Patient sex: F
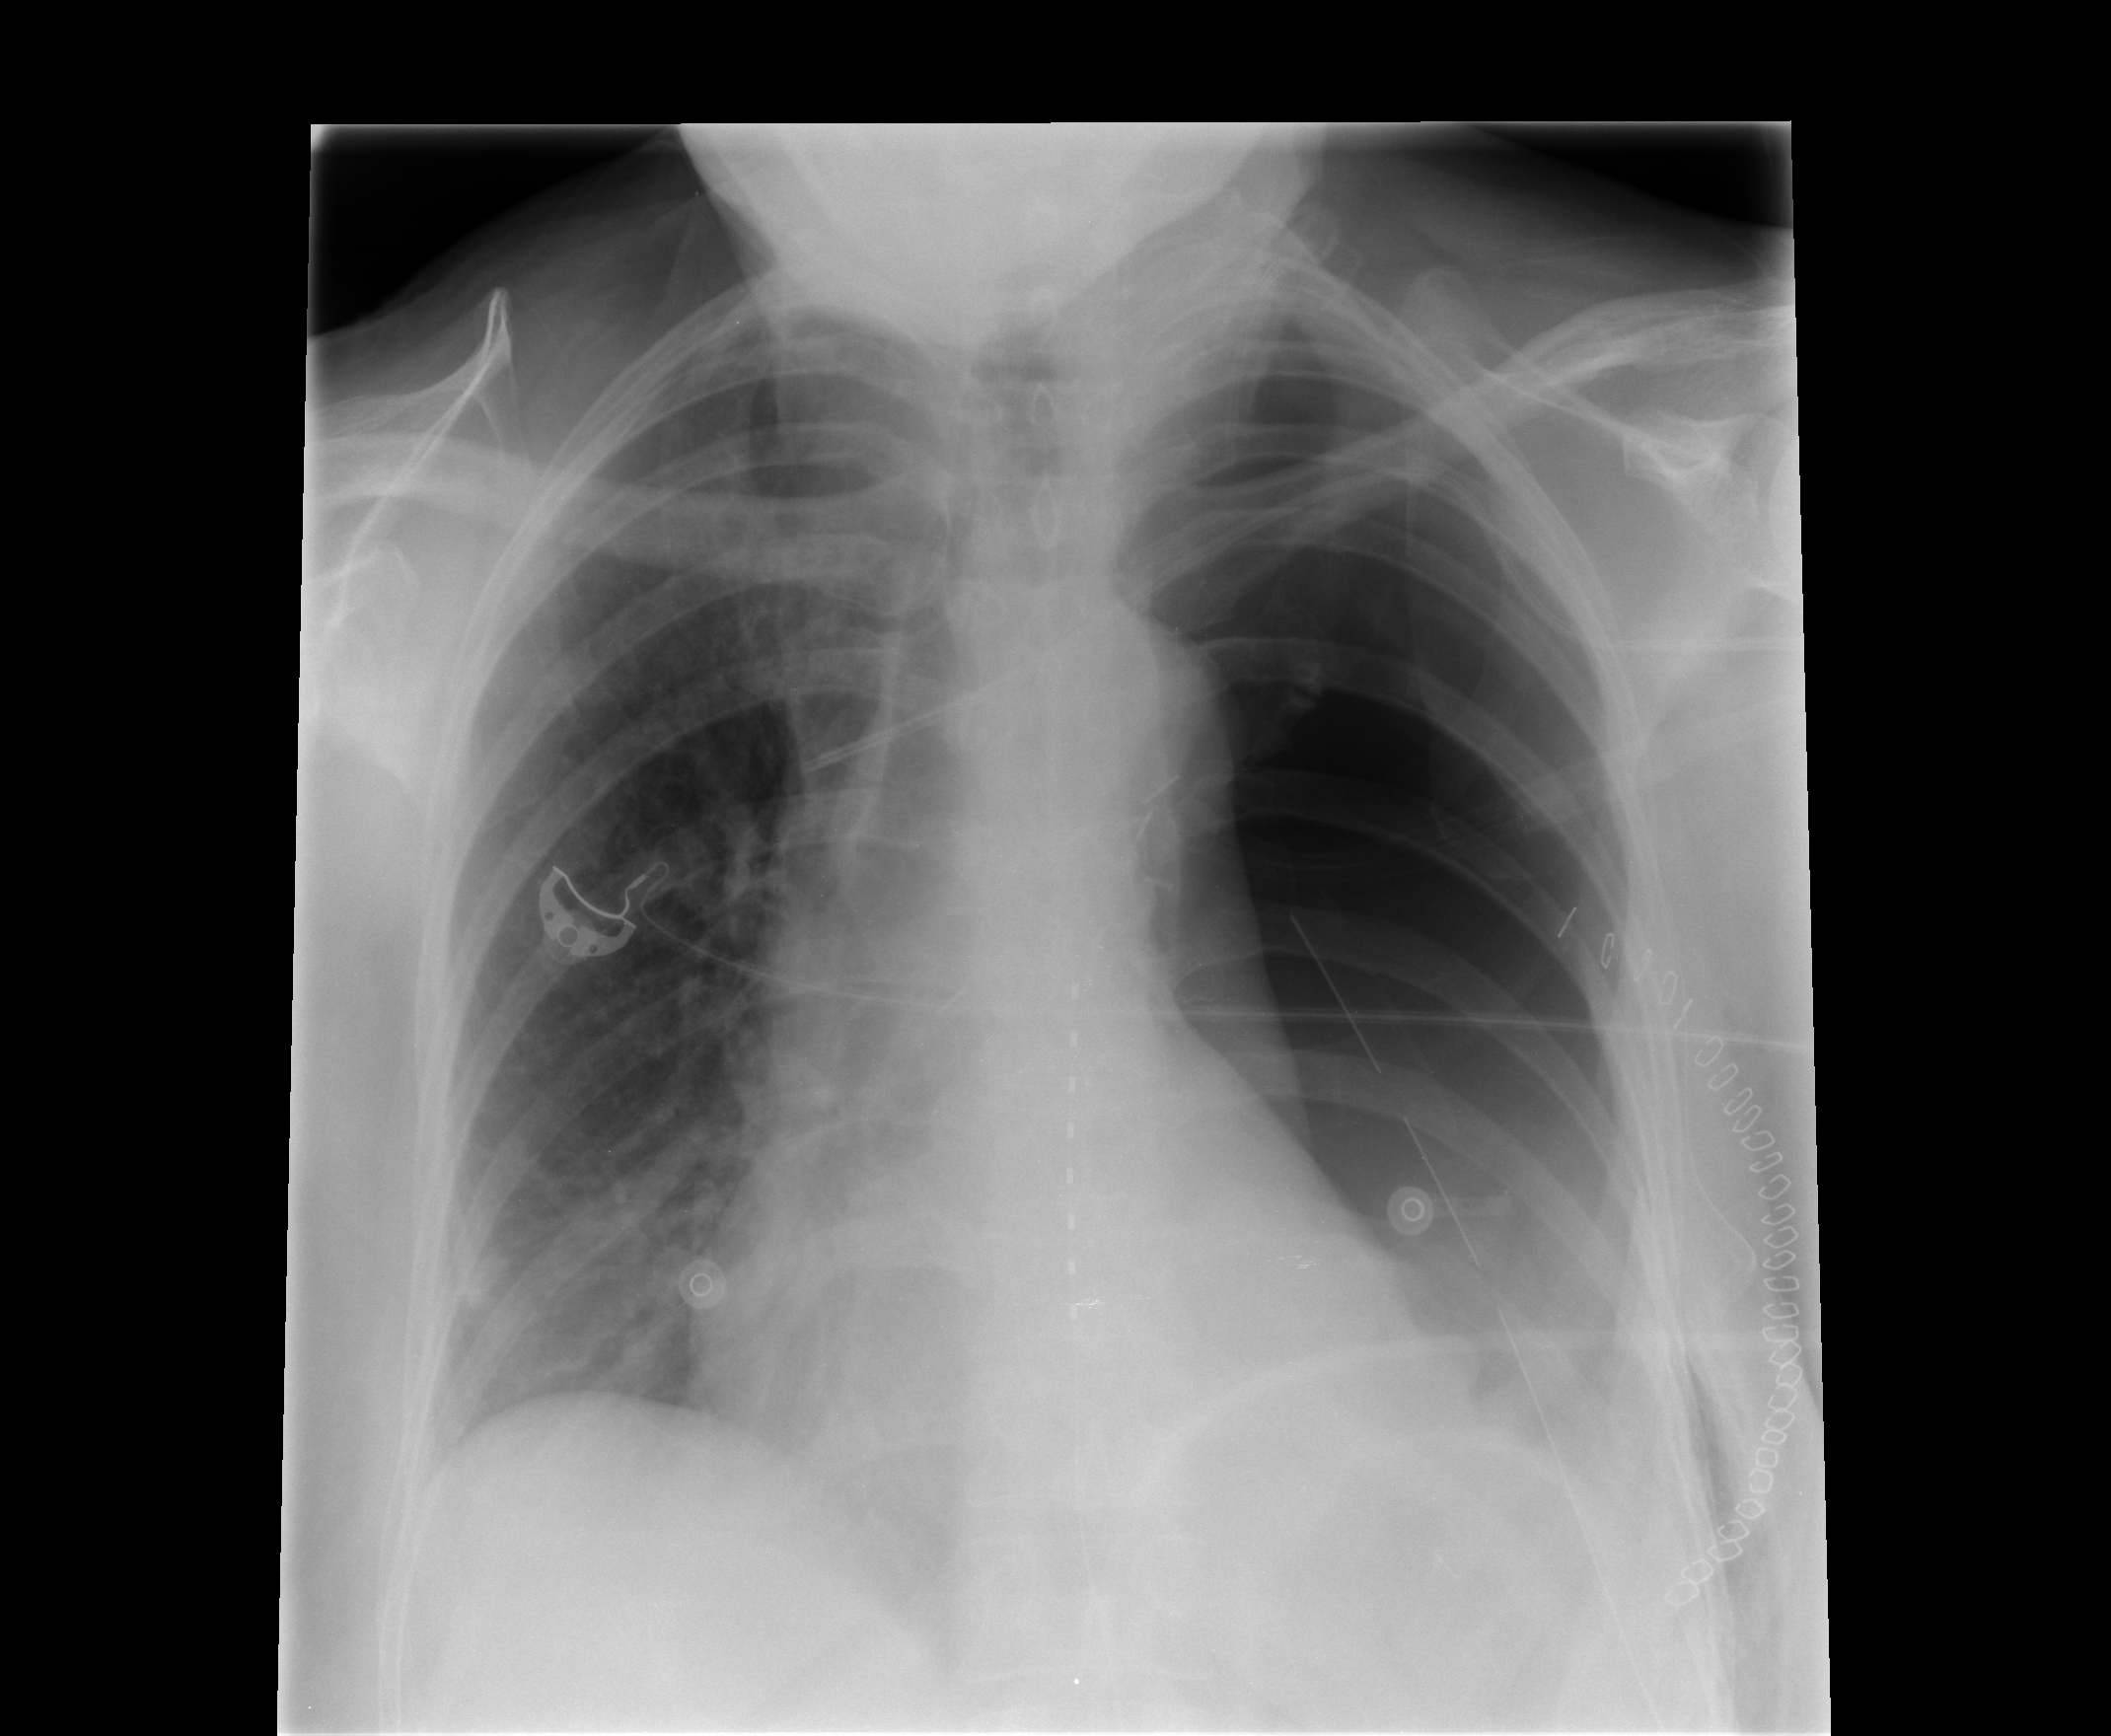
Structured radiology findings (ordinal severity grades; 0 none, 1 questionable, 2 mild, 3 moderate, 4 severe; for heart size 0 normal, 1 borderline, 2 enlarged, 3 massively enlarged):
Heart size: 1
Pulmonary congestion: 0
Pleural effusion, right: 2
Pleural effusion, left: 0
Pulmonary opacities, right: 0
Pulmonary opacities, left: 0
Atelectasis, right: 2
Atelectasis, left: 0